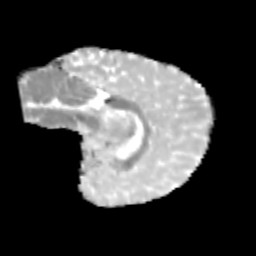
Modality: MD
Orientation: sagittal
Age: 10
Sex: female
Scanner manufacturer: siemens
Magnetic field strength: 3 T
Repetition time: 3.8 s
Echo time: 0.07 s